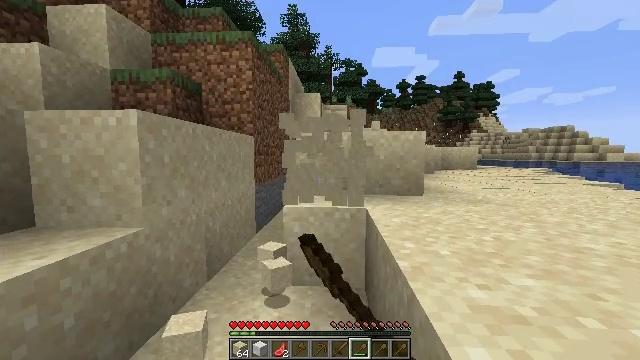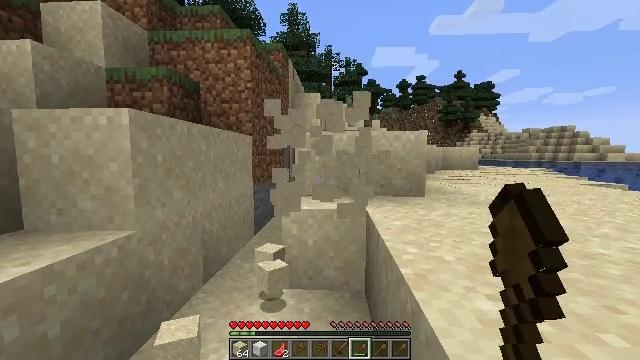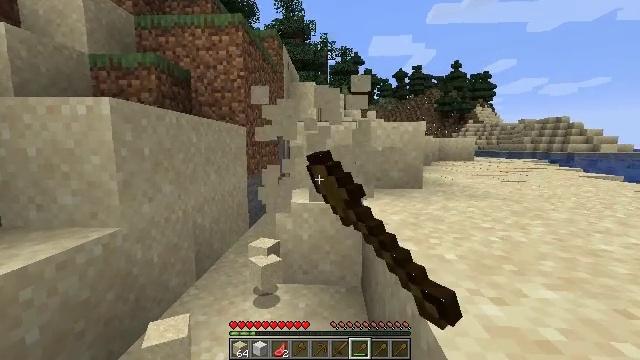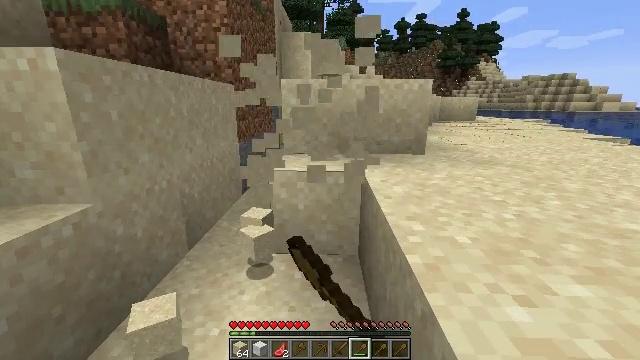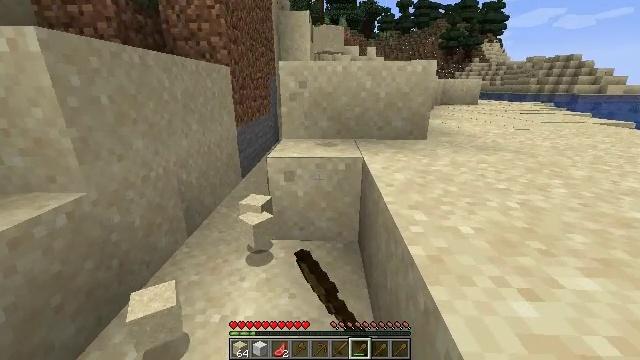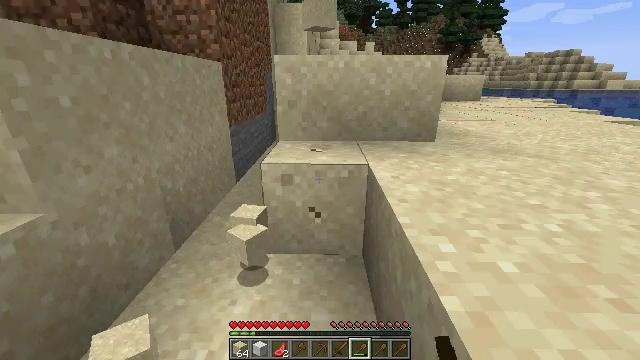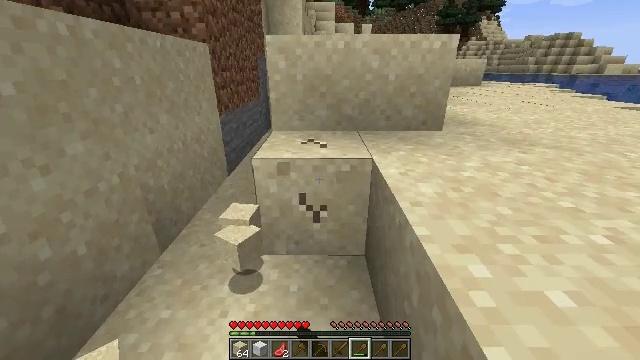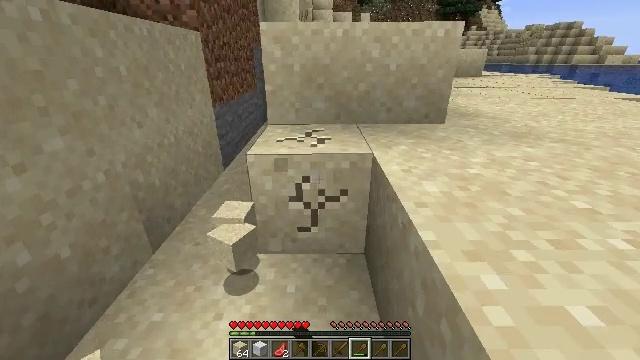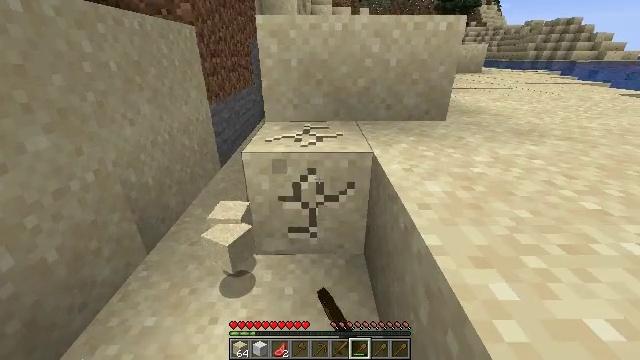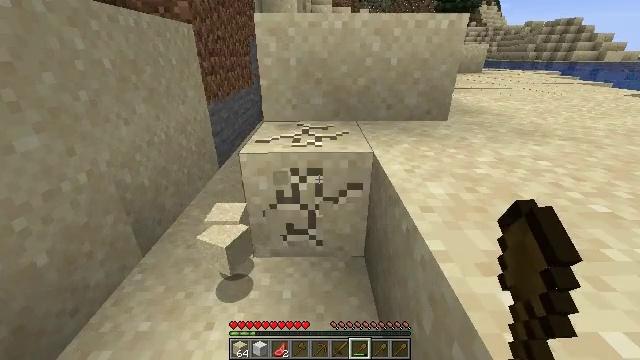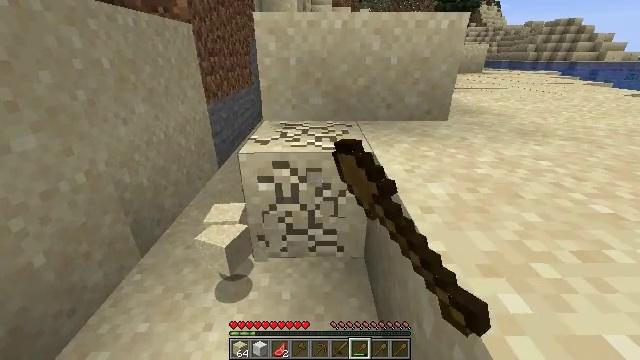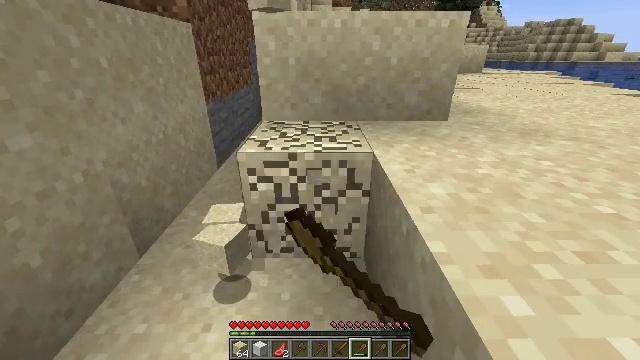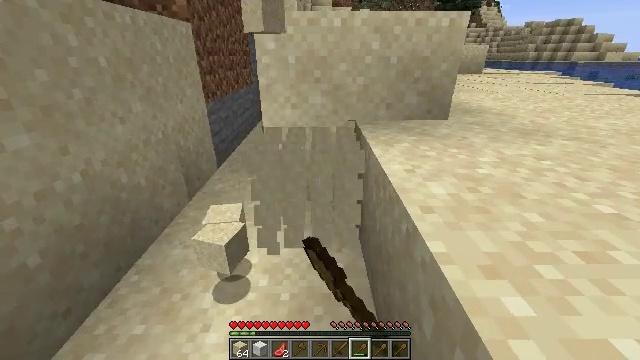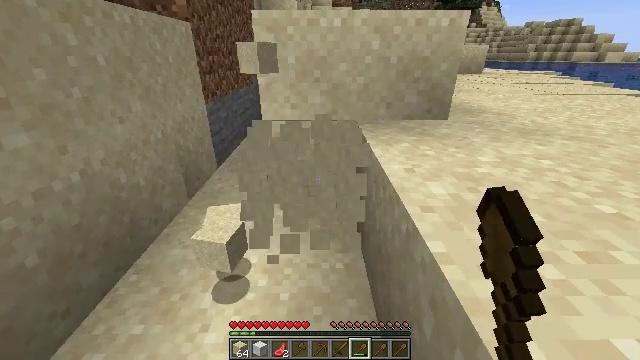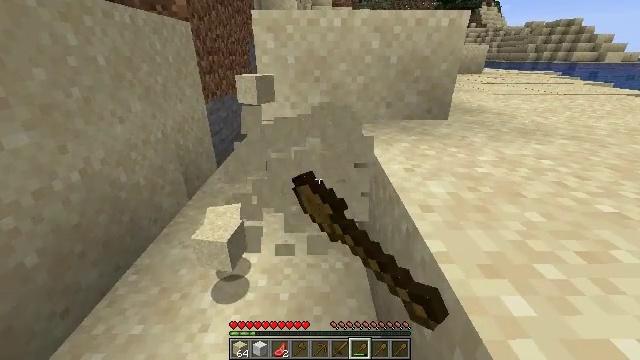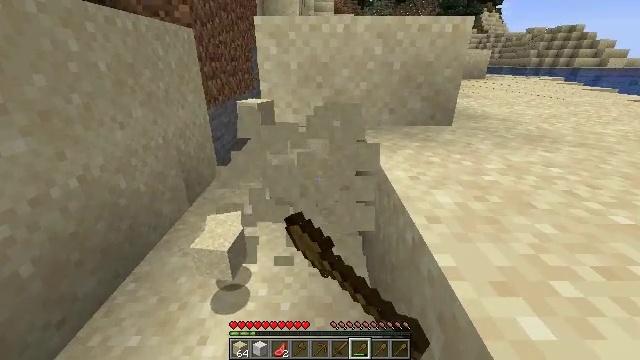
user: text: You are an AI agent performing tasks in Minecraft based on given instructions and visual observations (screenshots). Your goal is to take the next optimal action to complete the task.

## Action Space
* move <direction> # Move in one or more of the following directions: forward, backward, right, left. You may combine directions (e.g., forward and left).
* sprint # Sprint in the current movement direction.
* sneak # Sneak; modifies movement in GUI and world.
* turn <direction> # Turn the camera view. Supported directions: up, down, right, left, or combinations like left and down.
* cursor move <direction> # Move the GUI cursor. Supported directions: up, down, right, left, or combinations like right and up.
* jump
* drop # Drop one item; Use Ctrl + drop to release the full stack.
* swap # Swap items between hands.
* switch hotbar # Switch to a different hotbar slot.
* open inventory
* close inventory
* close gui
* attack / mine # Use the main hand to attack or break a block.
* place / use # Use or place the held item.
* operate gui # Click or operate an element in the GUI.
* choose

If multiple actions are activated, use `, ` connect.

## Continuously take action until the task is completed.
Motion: motion action
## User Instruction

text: Mine sand by the water.
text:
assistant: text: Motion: move forward, attack / mine
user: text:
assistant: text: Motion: move forward, turn down, attack / mine
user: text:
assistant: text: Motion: move forward, turn down, attack / mine
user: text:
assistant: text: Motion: move forward, turn down, attack / mine
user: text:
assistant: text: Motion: move forward, attack / mine
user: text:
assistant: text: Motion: move forward, turn down, attack / mine
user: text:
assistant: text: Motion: turn down, attack / mine
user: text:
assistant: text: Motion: attack / mine
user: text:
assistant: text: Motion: attack / mine
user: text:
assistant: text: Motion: attack / mine
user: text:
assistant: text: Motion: attack / mine
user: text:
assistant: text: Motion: attack / mine
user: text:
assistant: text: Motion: attack / mine
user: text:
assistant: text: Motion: attack / mine
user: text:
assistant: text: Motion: move forward, turn up, attack / mine
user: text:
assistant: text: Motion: move forward, turn up, attack / mine
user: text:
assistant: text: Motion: move forward, turn up, attack / mine
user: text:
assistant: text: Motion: move forward, turn up, attack / mine
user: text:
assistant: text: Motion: attack / mine
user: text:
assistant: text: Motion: attack / mine
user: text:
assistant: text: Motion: attack / mine
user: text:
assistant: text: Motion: attack / mine
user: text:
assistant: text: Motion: attack / mine
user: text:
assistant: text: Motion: attack / mine
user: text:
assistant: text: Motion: attack / mine
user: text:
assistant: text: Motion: attack / mine
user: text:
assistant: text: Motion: attack / mine
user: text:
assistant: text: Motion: attack / mine
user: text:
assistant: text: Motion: attack / mine
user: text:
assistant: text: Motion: turn right and down, attack / mine